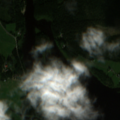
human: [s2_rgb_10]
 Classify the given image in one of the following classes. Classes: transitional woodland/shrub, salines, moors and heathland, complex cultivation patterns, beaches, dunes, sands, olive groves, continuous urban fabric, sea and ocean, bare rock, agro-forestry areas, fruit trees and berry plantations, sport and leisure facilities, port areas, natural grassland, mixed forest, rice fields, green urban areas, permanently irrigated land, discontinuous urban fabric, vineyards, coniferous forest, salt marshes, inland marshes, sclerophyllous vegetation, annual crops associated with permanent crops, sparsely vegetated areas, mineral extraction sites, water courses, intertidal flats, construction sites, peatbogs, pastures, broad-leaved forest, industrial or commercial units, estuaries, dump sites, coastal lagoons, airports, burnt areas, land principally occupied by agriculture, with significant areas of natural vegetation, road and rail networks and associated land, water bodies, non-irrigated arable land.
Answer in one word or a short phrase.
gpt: non-irrigated arable land, coniferous forest, mixed forest, water bodies